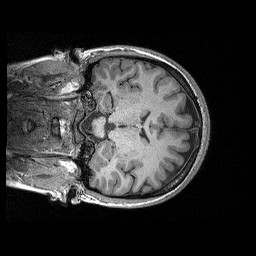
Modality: T1w
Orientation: coronal
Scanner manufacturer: siemens
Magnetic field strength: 3 T
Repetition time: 2.3 s
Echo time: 0.00298 s